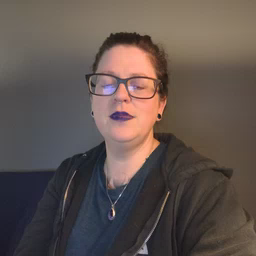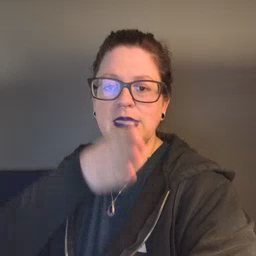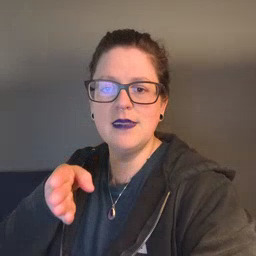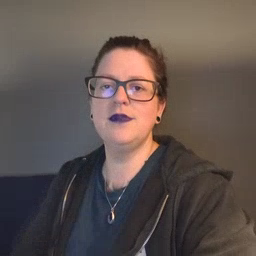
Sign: beside